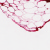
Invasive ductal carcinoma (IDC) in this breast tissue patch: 0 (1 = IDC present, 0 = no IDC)